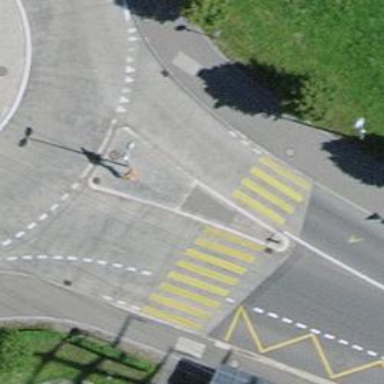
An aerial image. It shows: Marked crossing on cycleway.